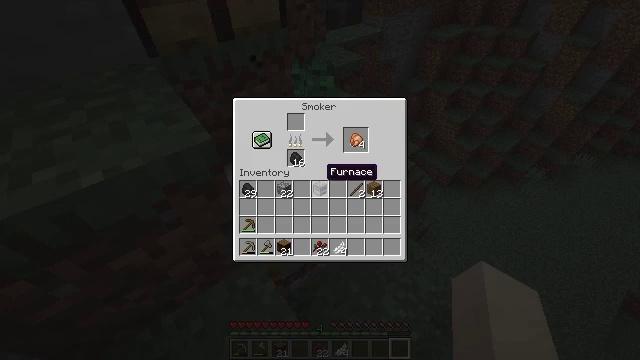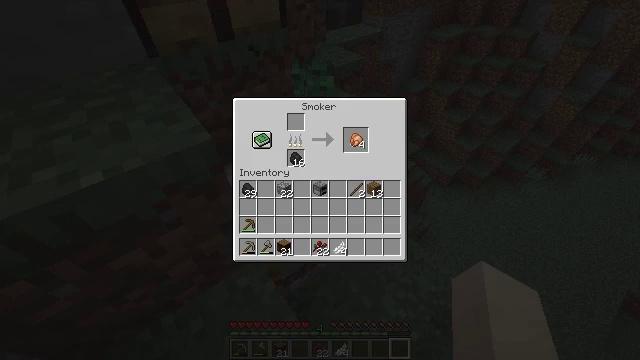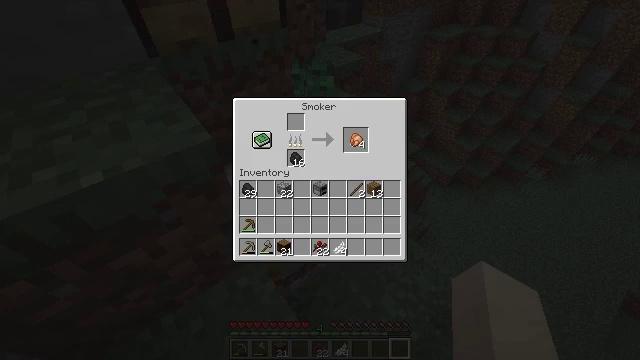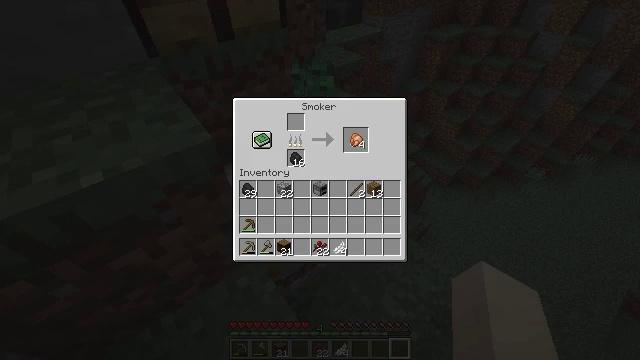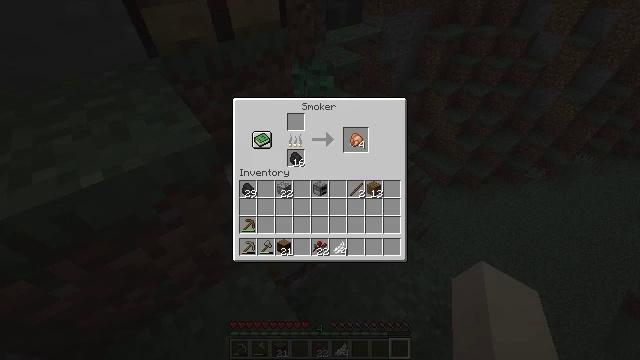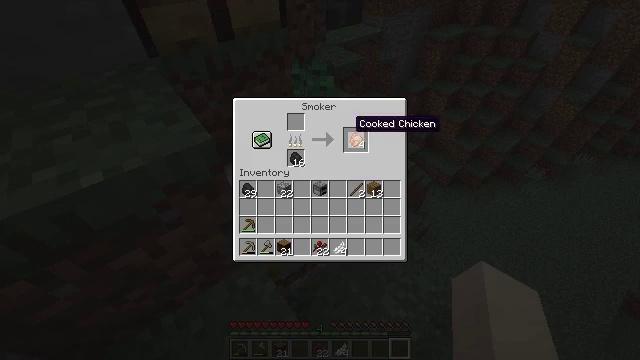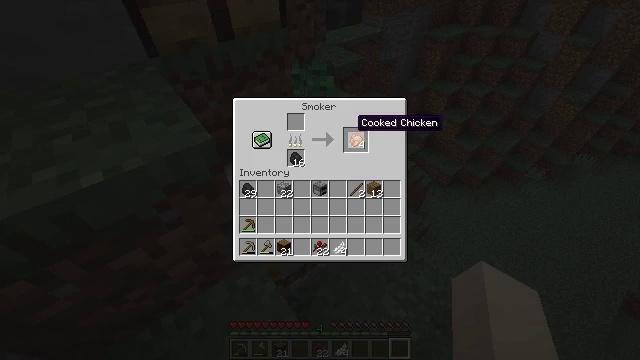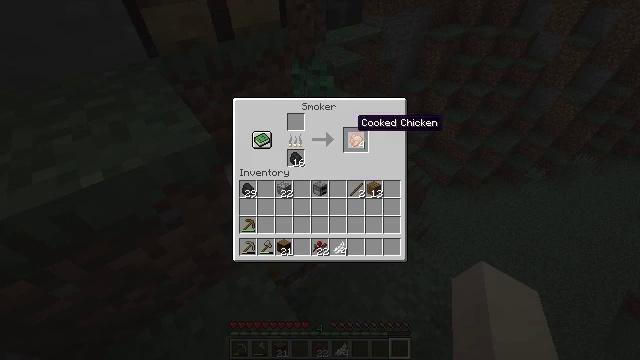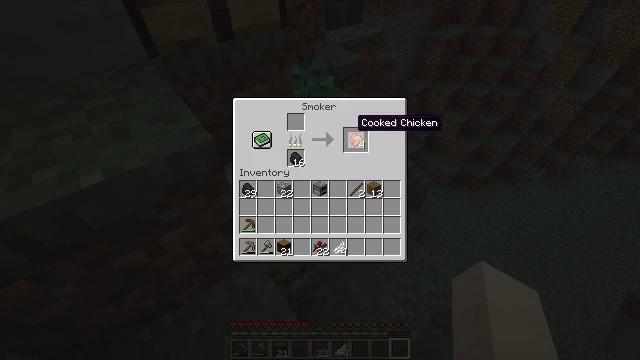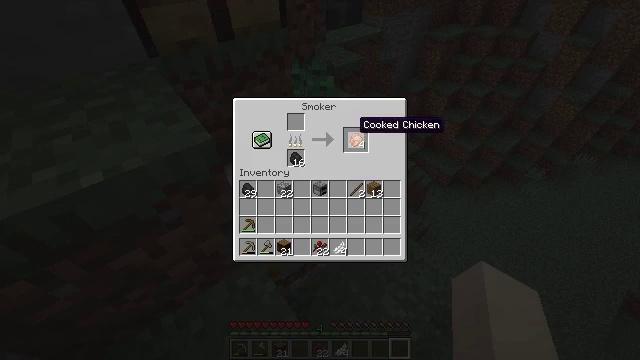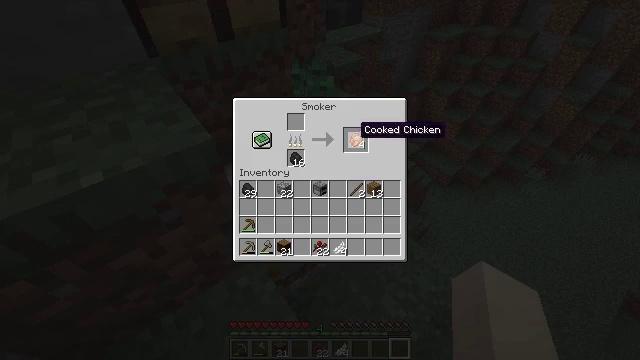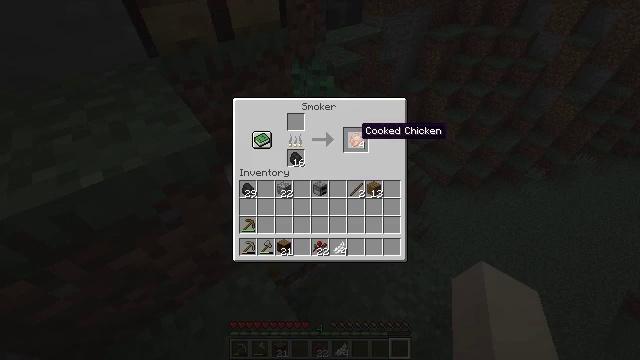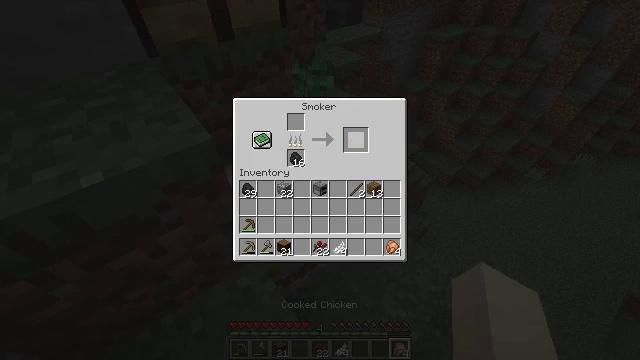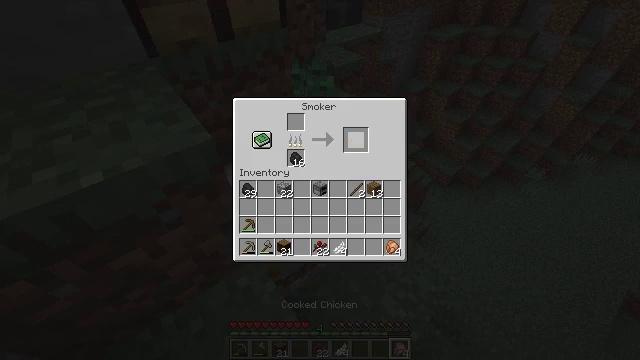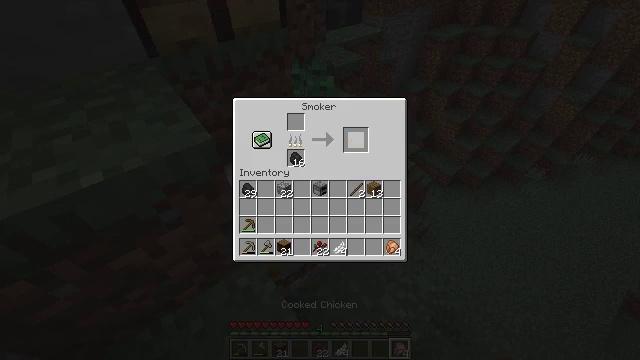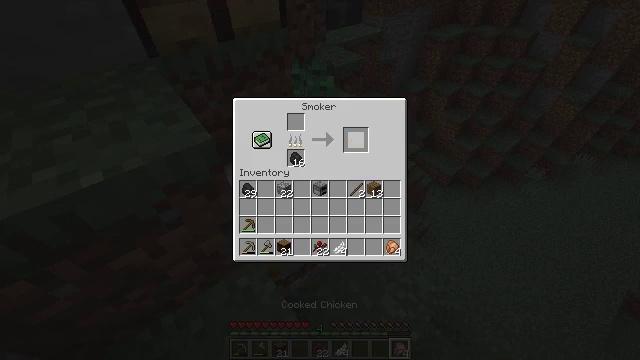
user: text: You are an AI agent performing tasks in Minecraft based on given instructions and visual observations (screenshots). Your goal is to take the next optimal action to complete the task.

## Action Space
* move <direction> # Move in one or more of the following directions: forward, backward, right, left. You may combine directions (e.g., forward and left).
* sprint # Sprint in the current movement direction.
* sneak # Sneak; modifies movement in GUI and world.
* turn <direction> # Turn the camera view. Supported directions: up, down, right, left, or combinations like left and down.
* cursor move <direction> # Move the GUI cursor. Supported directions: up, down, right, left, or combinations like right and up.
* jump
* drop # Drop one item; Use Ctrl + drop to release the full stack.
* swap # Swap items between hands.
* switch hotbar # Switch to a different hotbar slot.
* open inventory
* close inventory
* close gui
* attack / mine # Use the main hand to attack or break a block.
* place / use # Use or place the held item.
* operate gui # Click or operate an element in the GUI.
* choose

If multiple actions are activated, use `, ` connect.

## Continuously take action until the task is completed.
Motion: motion action
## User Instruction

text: craft item air
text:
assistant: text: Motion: no_op
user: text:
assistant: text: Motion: sneak, cursor move up
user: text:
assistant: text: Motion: sneak, cursor move up
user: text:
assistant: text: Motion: sneak, cursor move right and up
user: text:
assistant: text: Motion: sneak, cursor move right
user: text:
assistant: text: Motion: sneak
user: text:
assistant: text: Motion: sneak
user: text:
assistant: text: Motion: sneak
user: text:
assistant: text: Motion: sneak
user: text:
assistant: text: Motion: sneak
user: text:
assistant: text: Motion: sneak
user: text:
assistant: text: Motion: sneak, operate gui
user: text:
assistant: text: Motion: sneak, operate gui
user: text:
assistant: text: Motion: sneak
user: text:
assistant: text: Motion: sneak
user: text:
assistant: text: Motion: sneak, cursor move right and down
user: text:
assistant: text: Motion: sneak